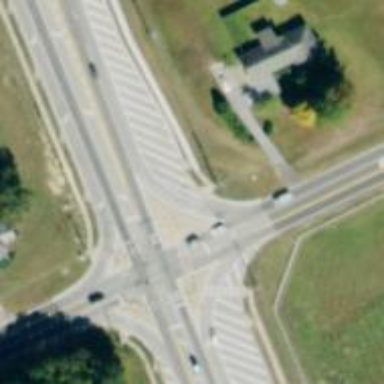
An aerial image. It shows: Crossing on the road.